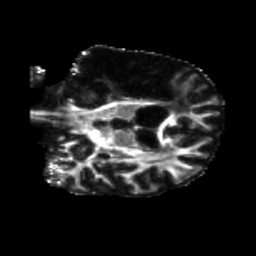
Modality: FA
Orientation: coronal
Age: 51
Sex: male
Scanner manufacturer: siemens
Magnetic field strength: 3 T
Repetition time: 5.25 s
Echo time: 0.08 s